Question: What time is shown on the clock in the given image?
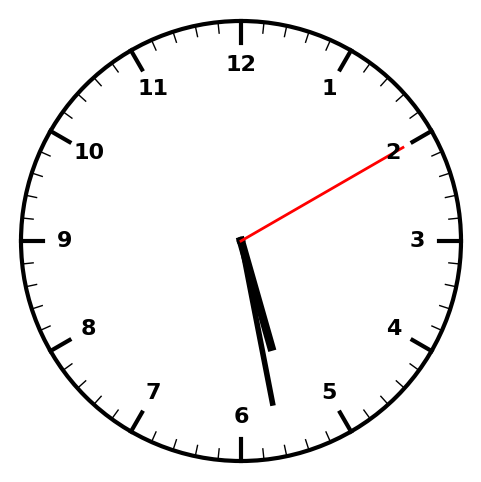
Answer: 05:28:10